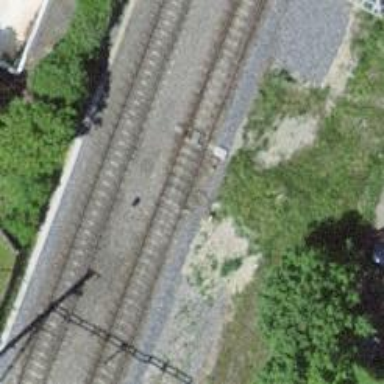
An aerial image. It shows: Single-track railway with electrified contact lines.